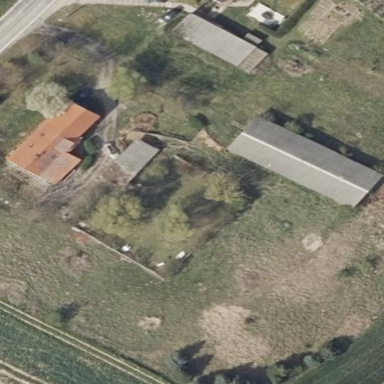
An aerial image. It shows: Farmyard area.